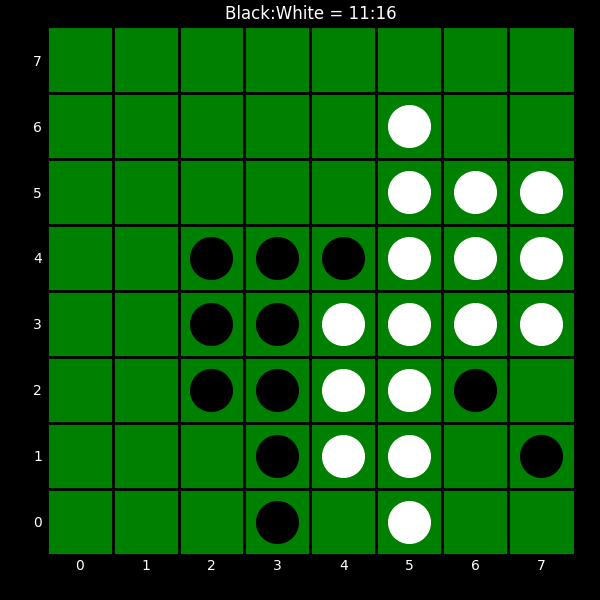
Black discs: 11
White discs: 16